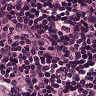
Metastatic tissue present: yes